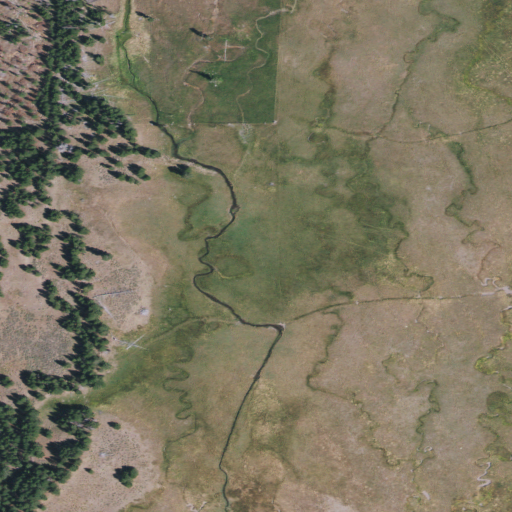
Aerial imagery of plain(s) in Oregon named Summit Prairie containing herbaceous wetlands, woody wetlands, evergreen forest, grassland, shrub, deciduous forest, and open development